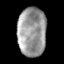
Tissue: skin
Cell type: Epithelial cells
Senescence score: 0.7421
Nuclear area (px): 1366
Mean DAPI intensity: 153.681